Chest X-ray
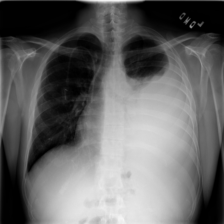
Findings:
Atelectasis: negative
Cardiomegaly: negative
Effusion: positive
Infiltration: negative
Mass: negative
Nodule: negative
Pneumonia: negative
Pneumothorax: negative
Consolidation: negative
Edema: negative
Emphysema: negative
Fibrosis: negative
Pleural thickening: negative
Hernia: negative